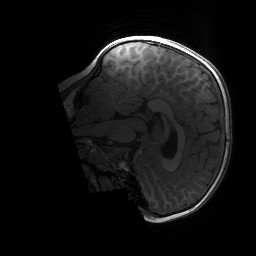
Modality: T1w
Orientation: sagittal
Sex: male
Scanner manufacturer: siemens
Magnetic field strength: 3 T
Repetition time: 1.9 s
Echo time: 0.00243 s